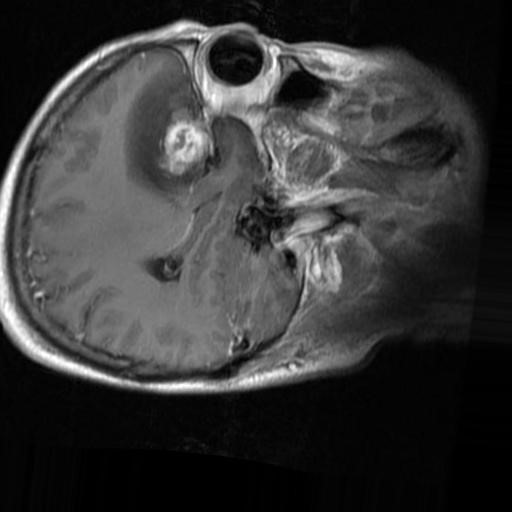
Label: brain_menin